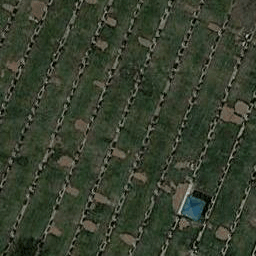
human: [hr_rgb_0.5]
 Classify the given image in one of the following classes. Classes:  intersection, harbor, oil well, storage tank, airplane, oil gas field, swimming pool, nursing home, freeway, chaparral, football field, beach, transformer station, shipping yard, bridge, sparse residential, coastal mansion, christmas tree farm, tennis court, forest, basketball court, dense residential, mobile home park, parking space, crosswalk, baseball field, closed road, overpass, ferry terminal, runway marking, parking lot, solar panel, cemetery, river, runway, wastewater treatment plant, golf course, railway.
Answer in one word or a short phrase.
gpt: cemetery